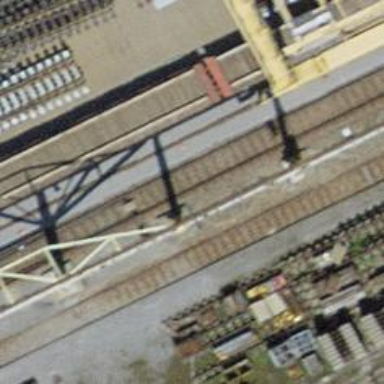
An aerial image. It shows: Railway switch.